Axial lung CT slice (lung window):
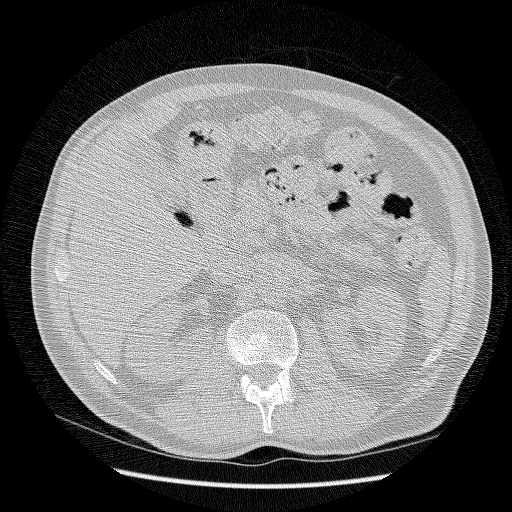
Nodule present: no